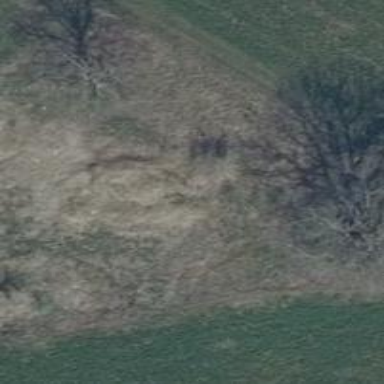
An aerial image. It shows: Area covered with grass.